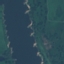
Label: River